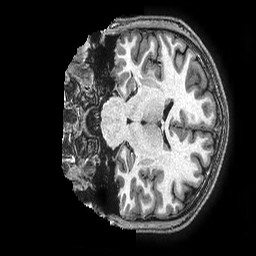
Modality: T1w
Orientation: coronal
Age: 17
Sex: male
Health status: ill
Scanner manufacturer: ge
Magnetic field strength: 3 T
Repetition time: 0.0077 s
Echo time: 0.003436 s